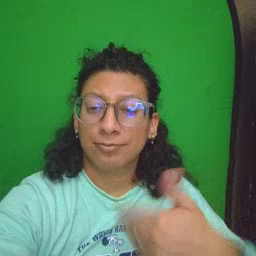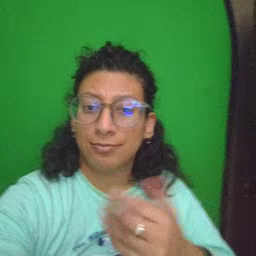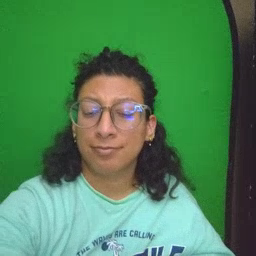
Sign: all